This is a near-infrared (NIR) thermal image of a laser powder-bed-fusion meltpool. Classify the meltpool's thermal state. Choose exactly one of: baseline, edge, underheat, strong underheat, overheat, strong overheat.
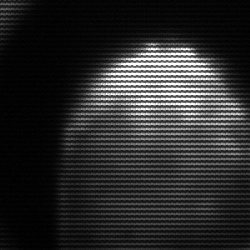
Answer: edge